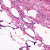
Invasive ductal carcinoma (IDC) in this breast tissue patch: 0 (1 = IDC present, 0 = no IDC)